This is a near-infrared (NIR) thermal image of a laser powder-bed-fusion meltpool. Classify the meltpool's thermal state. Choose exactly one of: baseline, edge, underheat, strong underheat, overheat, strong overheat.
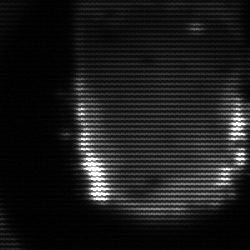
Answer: baseline